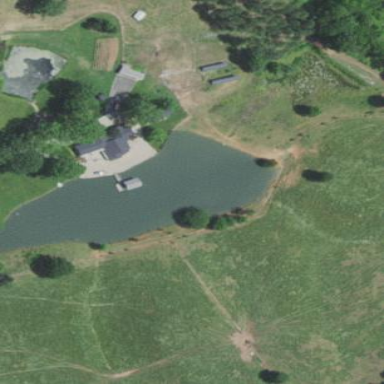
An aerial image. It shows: Pond with natural water.